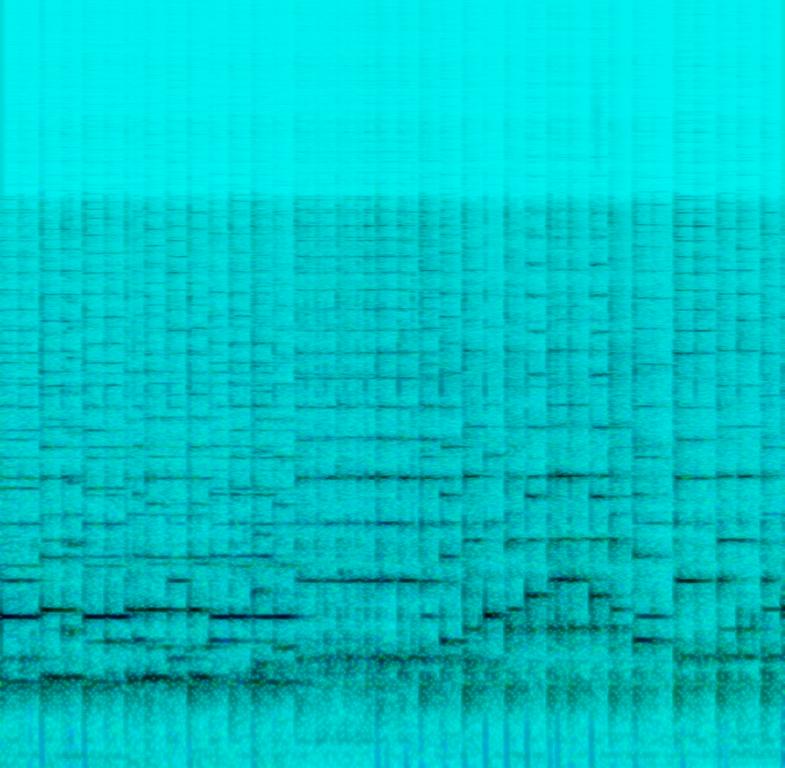
The low quality recording a boomy steel guitar being aggressively strummed. The recording is noisy, reverberant and it sounds muddy, but regardless, the melody is addictive.